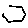
Label: hexagon